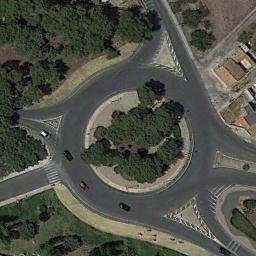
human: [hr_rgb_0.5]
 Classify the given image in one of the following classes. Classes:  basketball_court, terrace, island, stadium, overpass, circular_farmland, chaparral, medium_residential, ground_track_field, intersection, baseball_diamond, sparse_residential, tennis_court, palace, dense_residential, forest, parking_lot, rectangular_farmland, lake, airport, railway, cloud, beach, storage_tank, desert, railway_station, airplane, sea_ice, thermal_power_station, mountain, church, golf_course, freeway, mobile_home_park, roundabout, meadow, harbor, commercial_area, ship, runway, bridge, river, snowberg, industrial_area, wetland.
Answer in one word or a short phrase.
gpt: roundabout